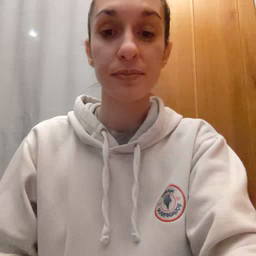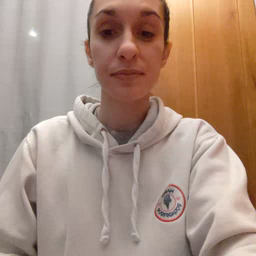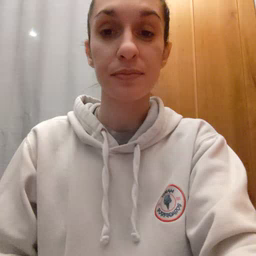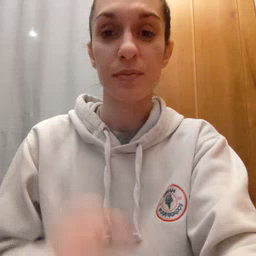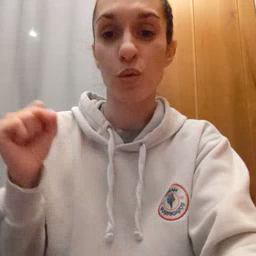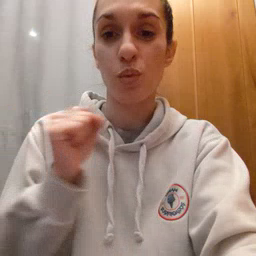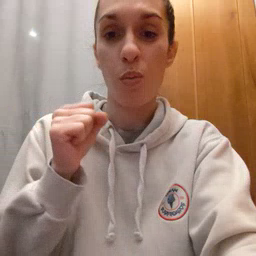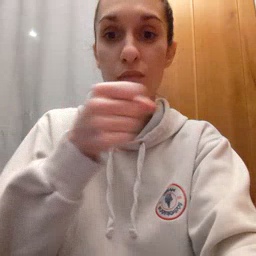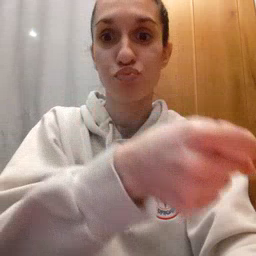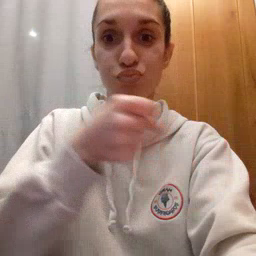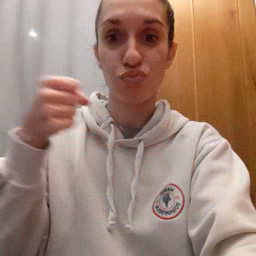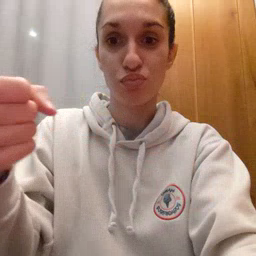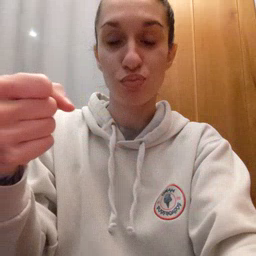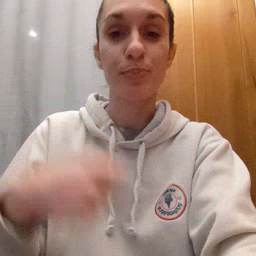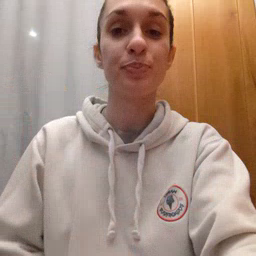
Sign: refrigerator